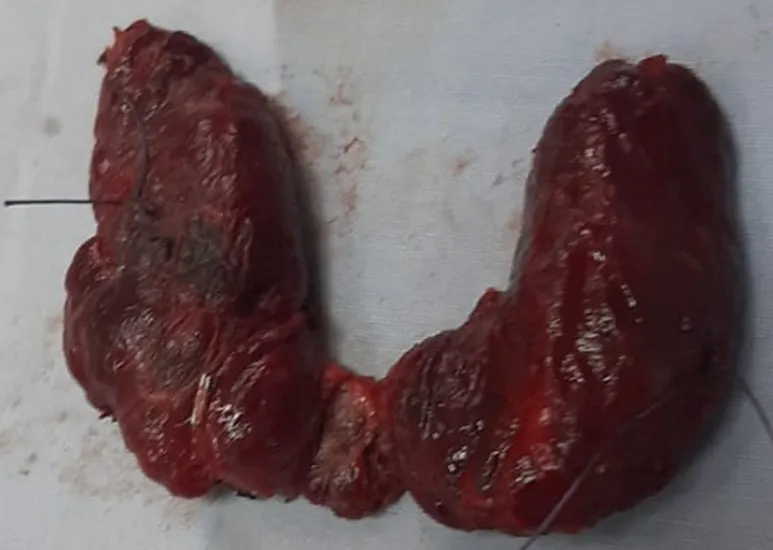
bilateral thyroid specimen.
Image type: medical_photograph (other_medical_photograph)